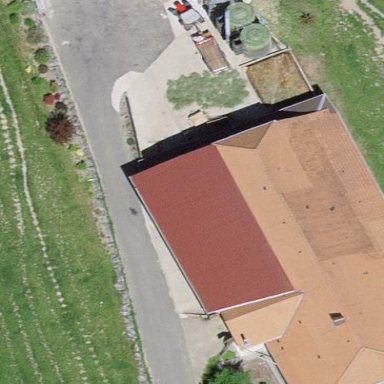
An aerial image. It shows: Farm building.